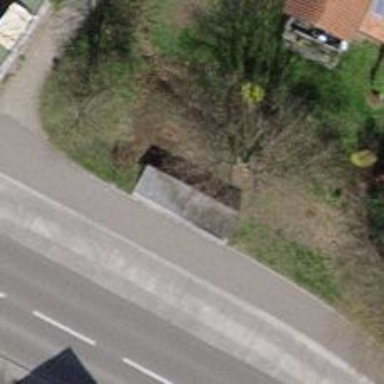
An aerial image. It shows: Brown bench in the vicinity.